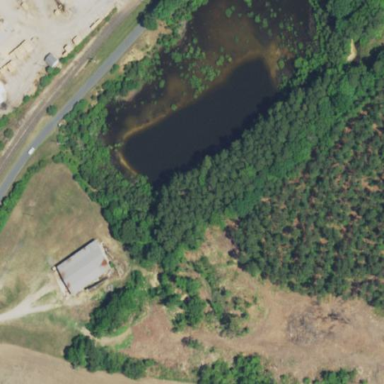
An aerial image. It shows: Peaceful pond surrounded by nature.